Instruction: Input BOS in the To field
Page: home
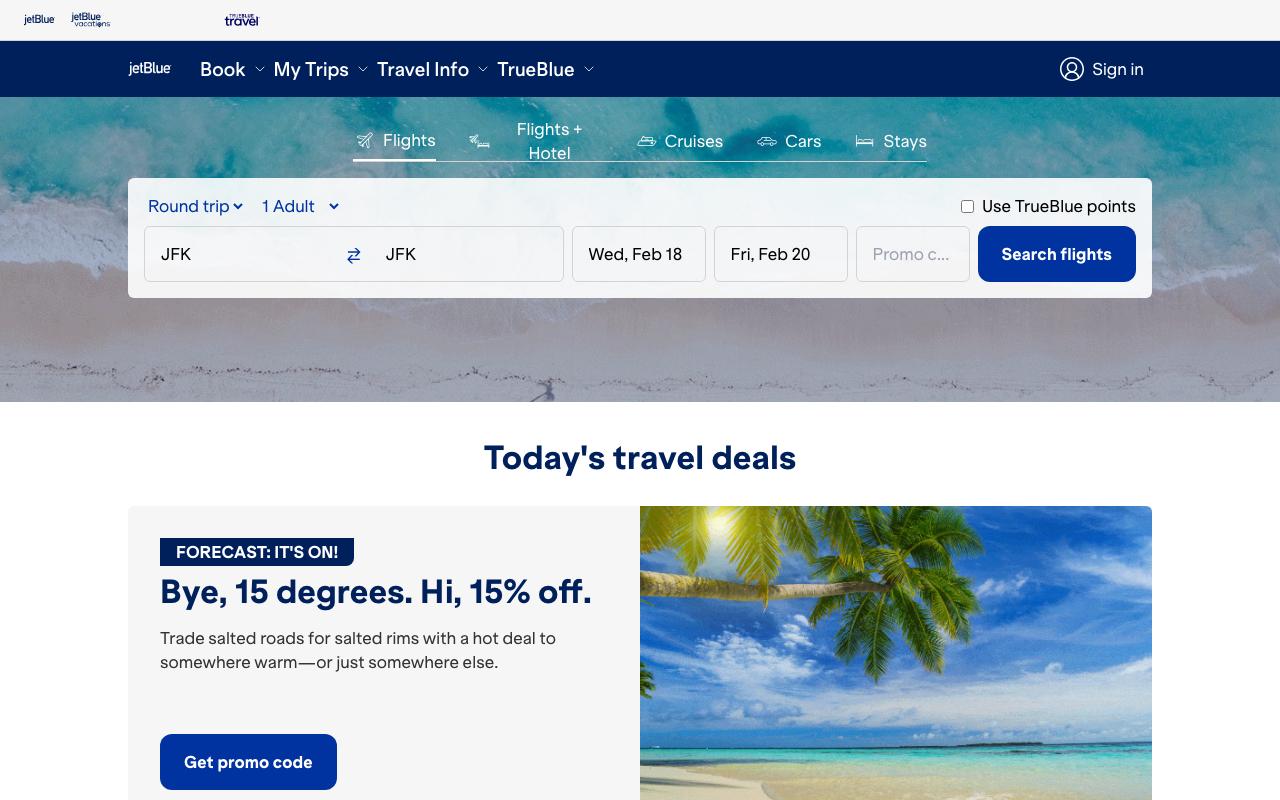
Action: type